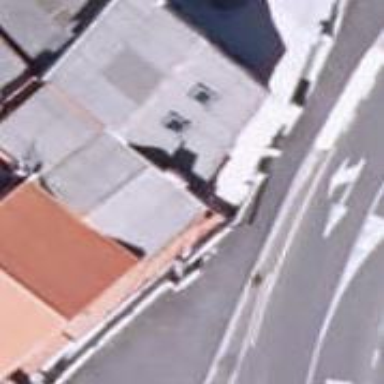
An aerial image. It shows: Sidewalk.